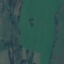
Label: Pasture